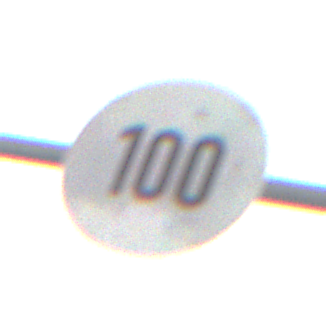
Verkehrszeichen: Geschwindigkeit100
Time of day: SunriseSunset
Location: Outdoor (RoadRail)
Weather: PartlyCloudy
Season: NotSpecified
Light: Natural